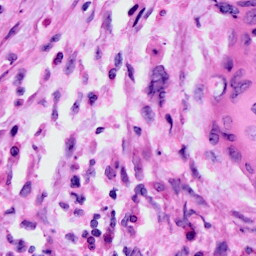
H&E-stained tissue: Cervix